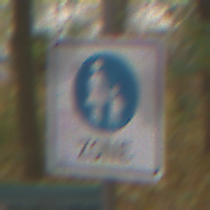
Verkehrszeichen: BeginnFussgaengerzone
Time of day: Midday
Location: Outdoor (Nature)
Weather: Overcast
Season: NotSpecified
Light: Natural